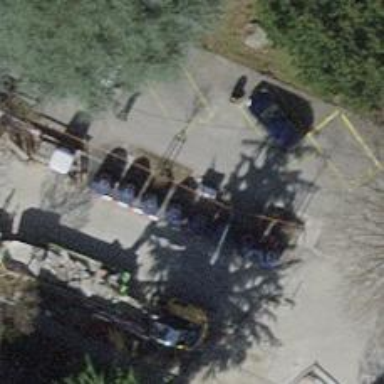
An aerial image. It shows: Recycling container for scrap metal at recycling facility.